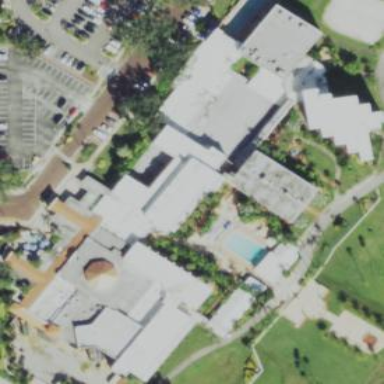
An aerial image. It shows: Hotel building.